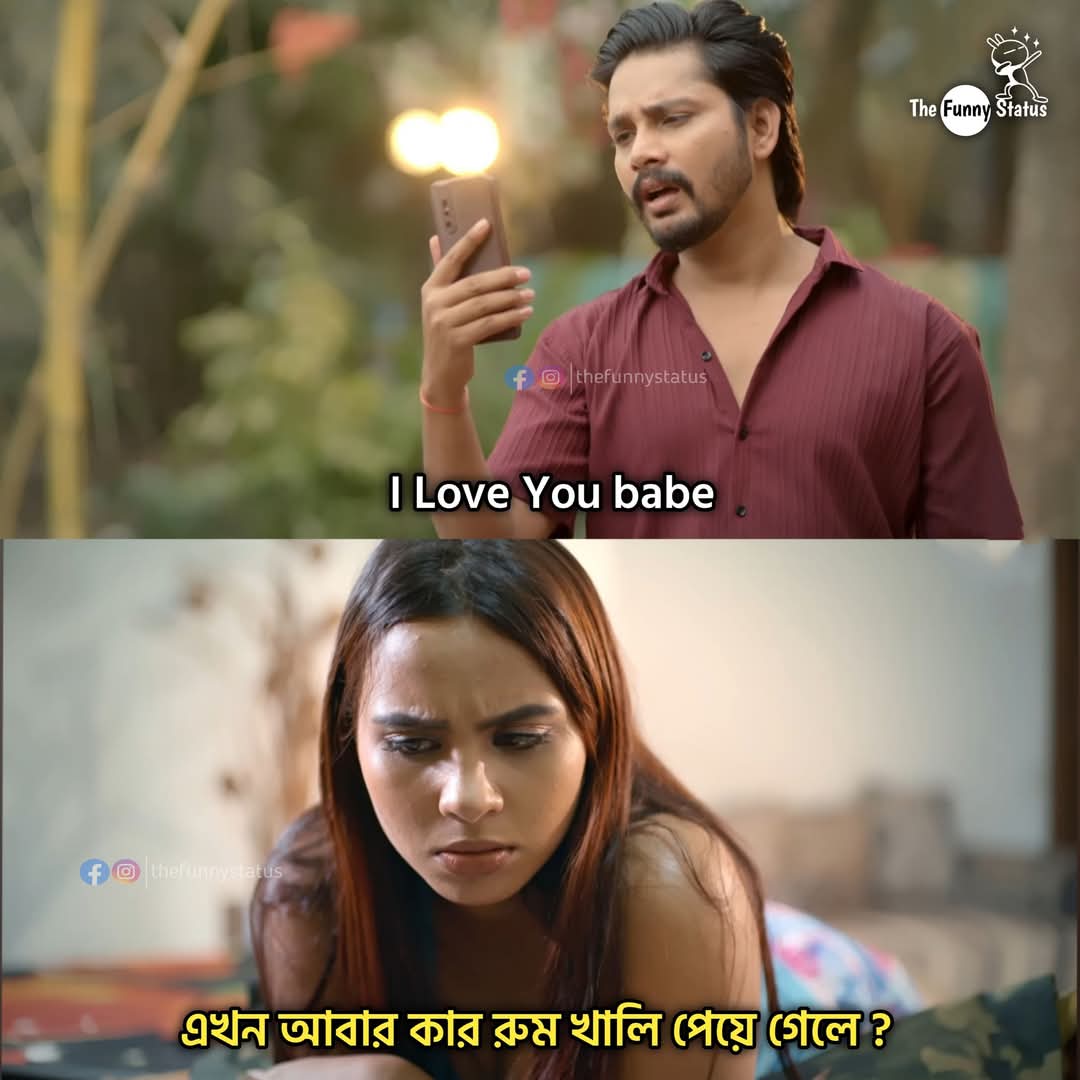
Text: I Love You babe
এখন আবার কার রুম খালি পেয়ে গেলে?
Label: Non Hate